Question: '''
SELECT Product_ID, Product_Name, Purchase_Cost, Quantity_On_Hand, Purchase_Cost*Quantity_On_Hand AS Total_Item_Value
FROM PRODUCT
ORDER BY 5 DESC
'''
The above code works, but the below doesnt and returns this error.
'''
SELECT Product_ID, Product_Name, Purchase_Cost, Quantity_On_Hand, Purchase_Cost*Quantity_On_Hand AS Total_Item_Value
FROM PRODUCT
ORDER BY Total_Item_Value DESC
'''
Error:

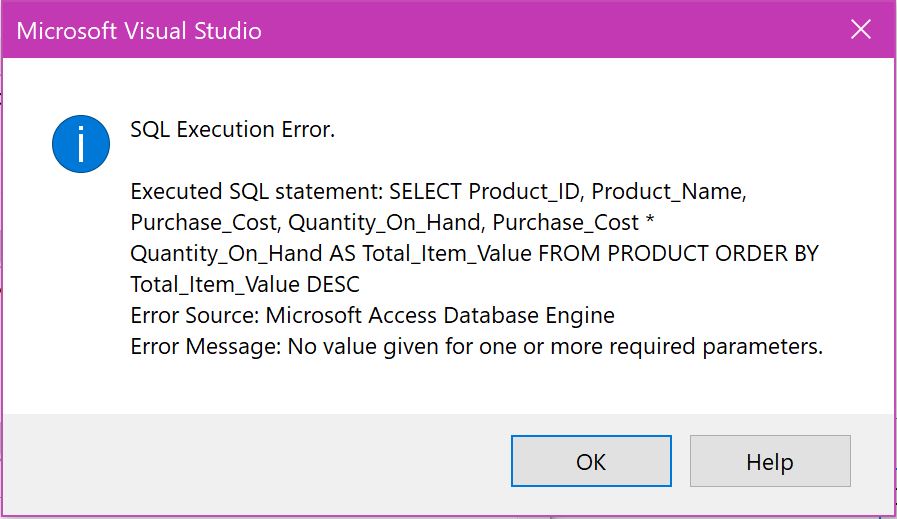
Answer: MS Access basically does not allow reusing aliases anywhere in the query. You can either use the column number (as you did), repeat the expression, or use a subquery:
'''
SELECT Product_ID, Product_Name, Purchase_Cost, Quantity_On_Hand, Purchase_Cost * Quantity_On_Hand AS Total_Item_Value
FROM PRODUCT
ORDER BY Purchase_Cost * Quantity_On_Hand DESC
'''
Or:
'''
SELECT *
FROM (
SELECT Product_ID, Product_Name, Purchase_Cost, Quantity_On_Hand, Purchase_Cost * Quantity_On_Hand AS Total_Item_Value
FROM PRODUCT
) x
ORDER BY Total_Item_Value DESC
'''